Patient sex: M
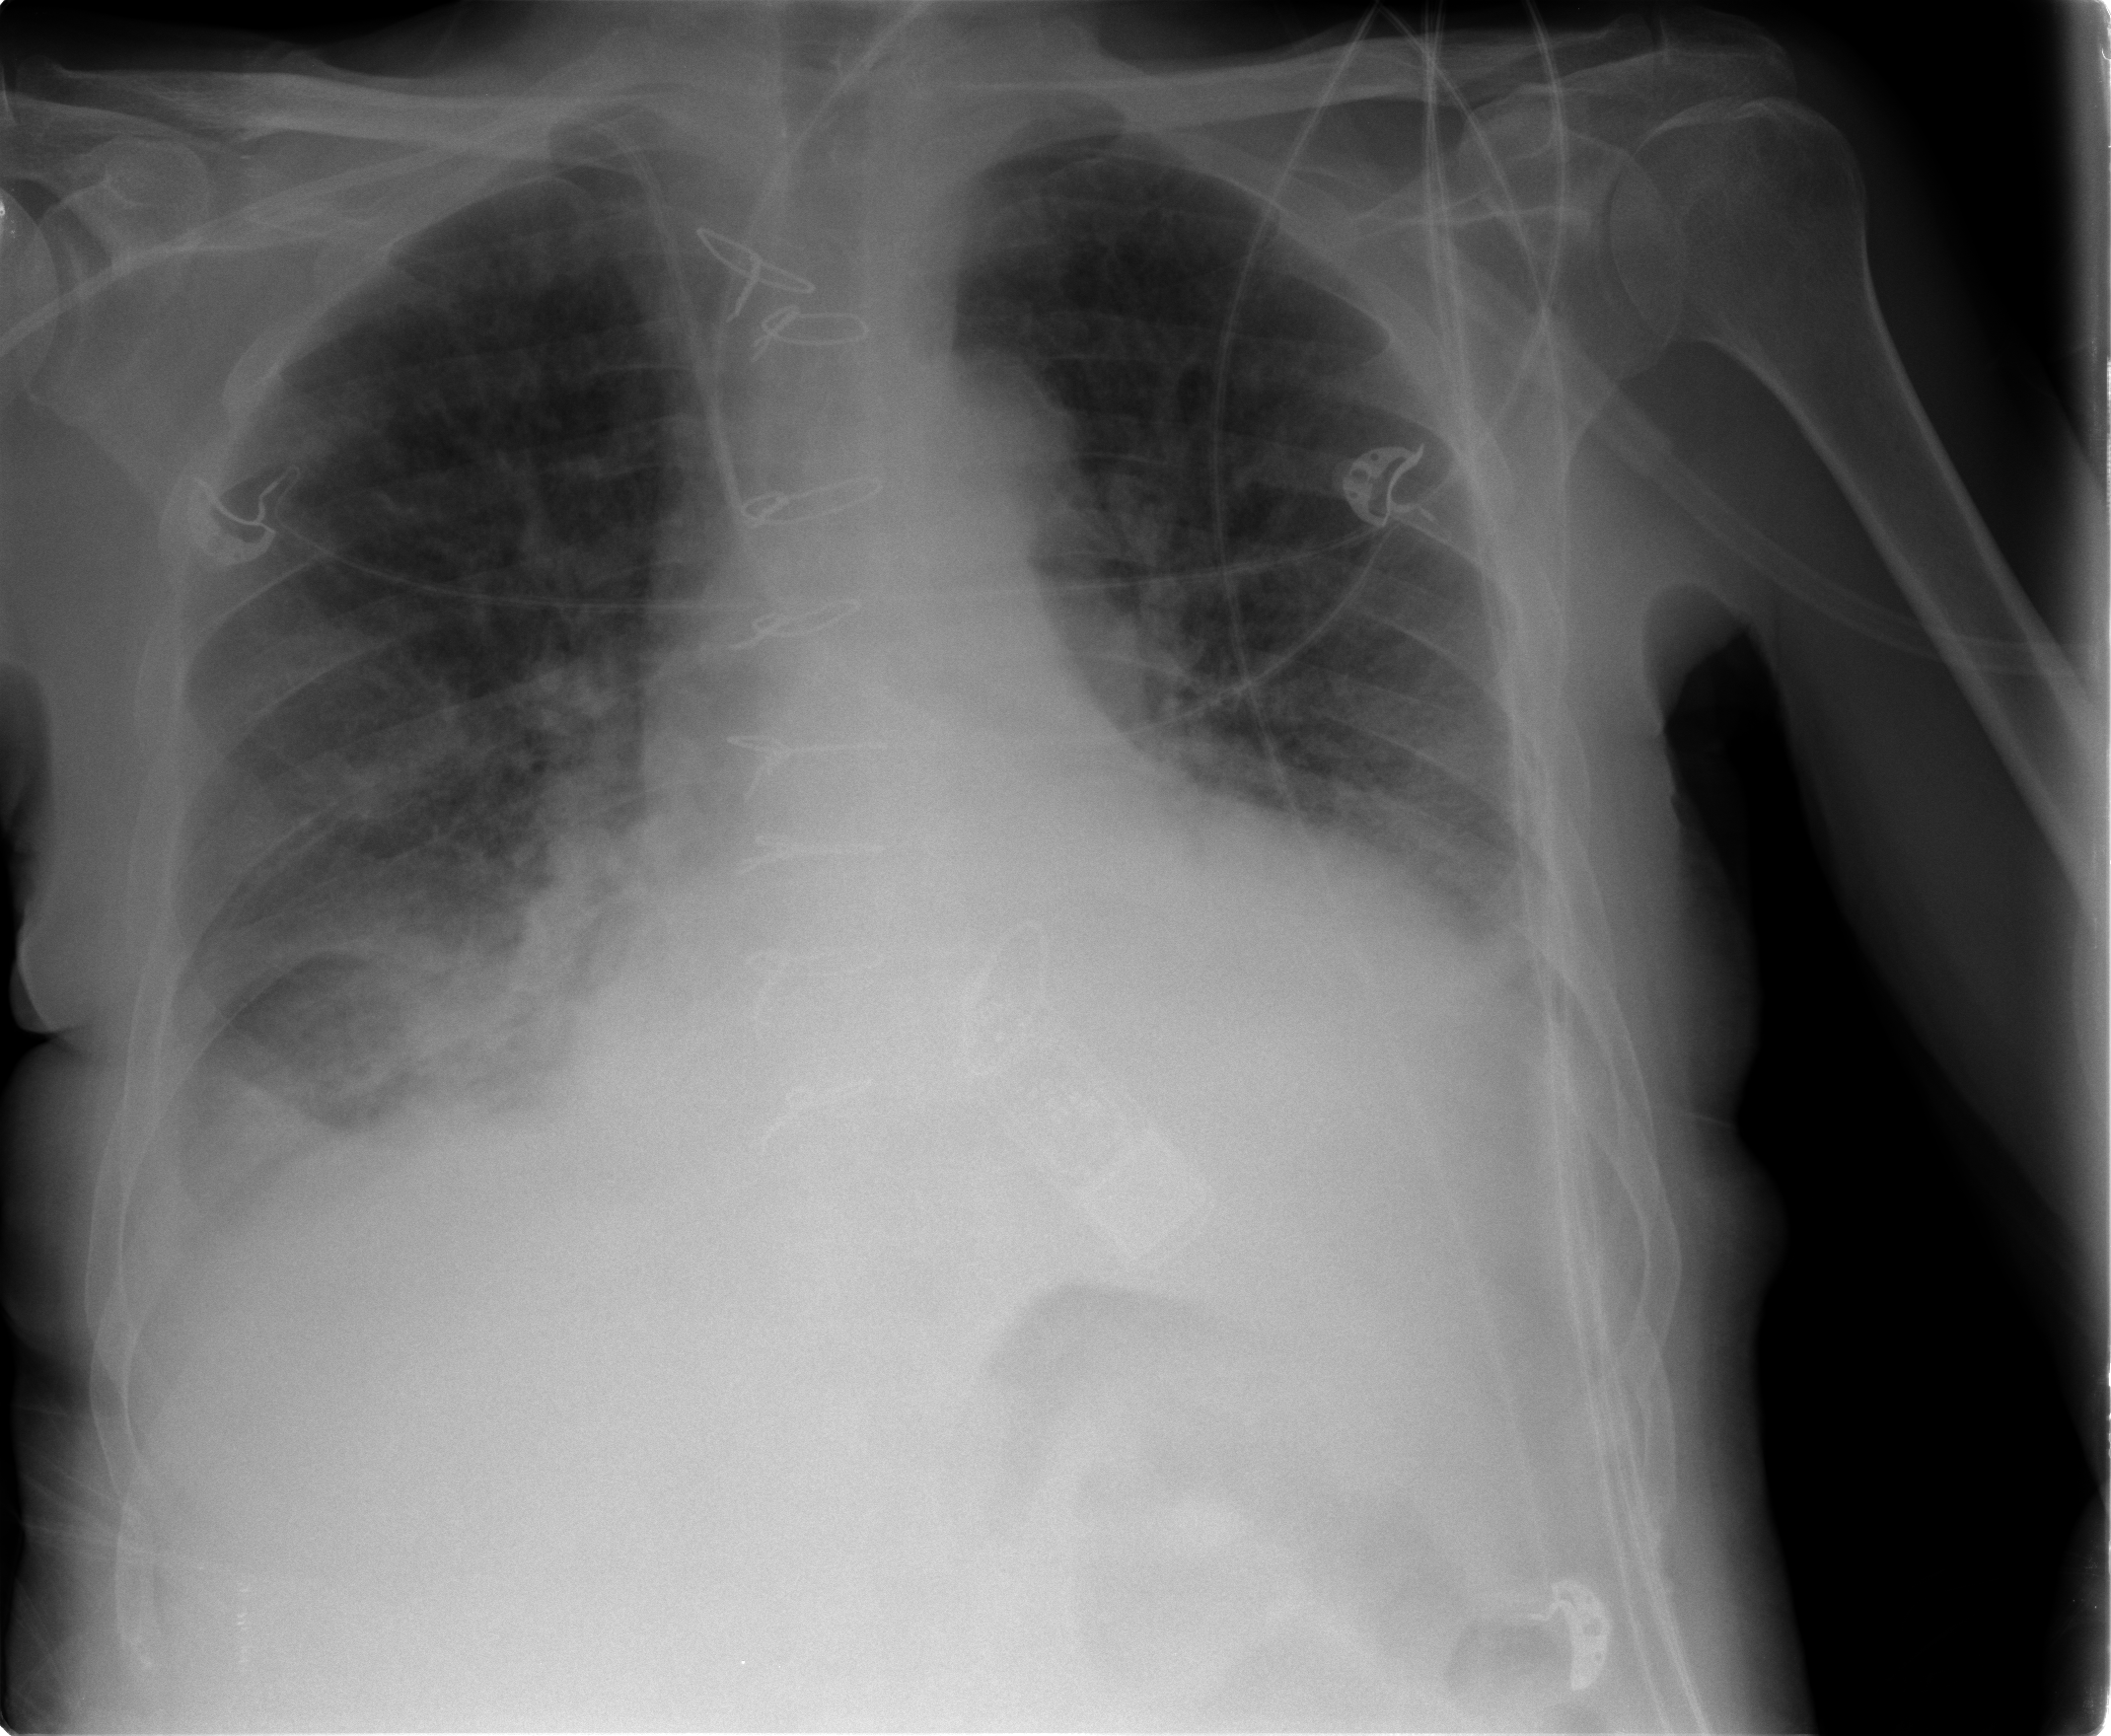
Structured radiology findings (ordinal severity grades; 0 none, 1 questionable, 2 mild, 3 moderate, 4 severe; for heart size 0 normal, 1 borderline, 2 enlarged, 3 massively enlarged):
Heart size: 2
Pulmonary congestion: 2
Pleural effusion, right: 2
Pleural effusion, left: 2
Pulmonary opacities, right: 2
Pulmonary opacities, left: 0
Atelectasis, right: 2
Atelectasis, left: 2